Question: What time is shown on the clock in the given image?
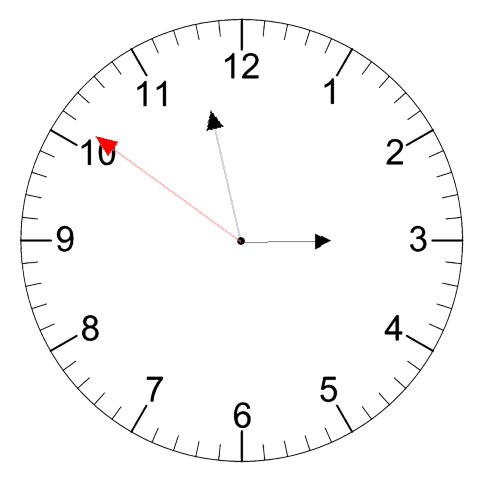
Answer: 02:57:51